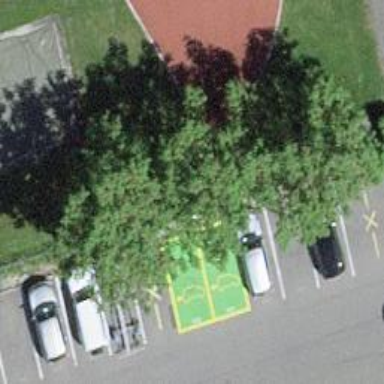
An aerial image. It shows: Charging station.